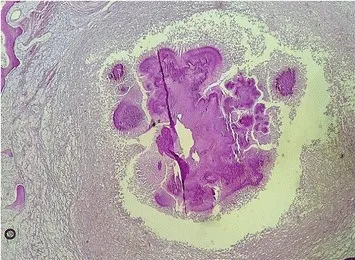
Histological image (PAS stained section) showing a positive staining colony.
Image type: pathology (pas)